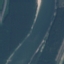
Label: River